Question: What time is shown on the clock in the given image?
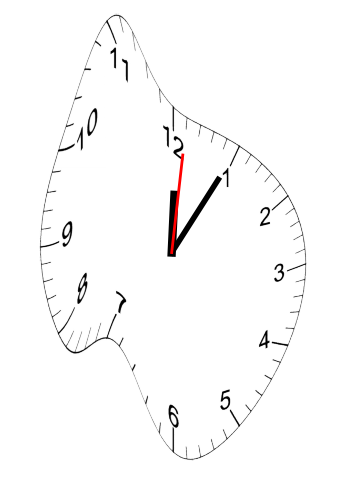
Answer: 12:05:01